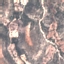
Label: HerbaceousVegetation